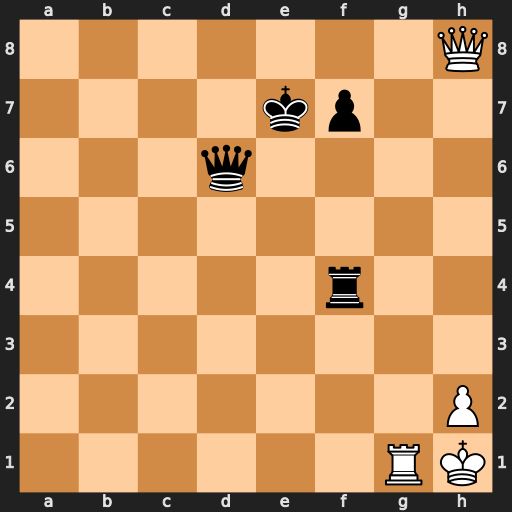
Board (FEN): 7Q/4kp2/3q4/8/5r2/8/7P/6RK
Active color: w
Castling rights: -
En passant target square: -
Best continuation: Re1+ Kd7 Qe8+ Kc7 Rc1+ Kb6 Rb1+